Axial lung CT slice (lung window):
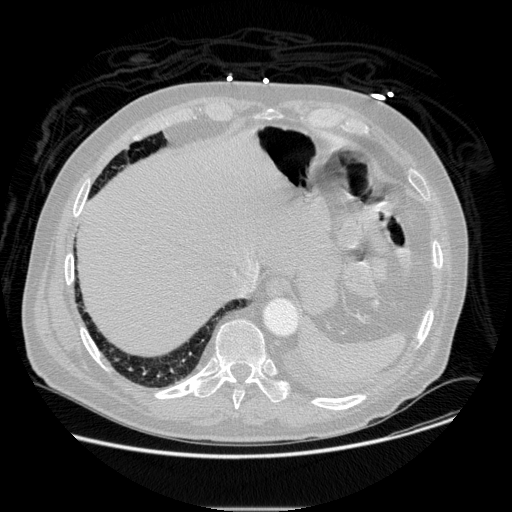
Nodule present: no